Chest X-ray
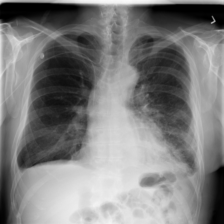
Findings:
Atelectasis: negative
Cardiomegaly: negative
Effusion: negative
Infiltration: negative
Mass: negative
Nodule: negative
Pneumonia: negative
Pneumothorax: negative
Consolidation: negative
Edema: negative
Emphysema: negative
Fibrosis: negative
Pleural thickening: negative
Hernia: negative